Interaction volume radius: 5 \u00c5
Interaction volume height: 10 \u00c5
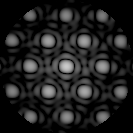
Disorder parameter: 0.09518